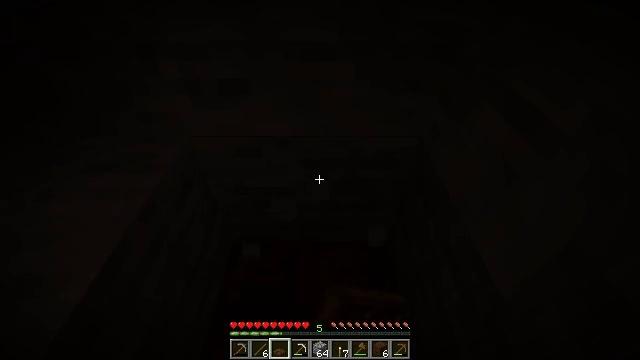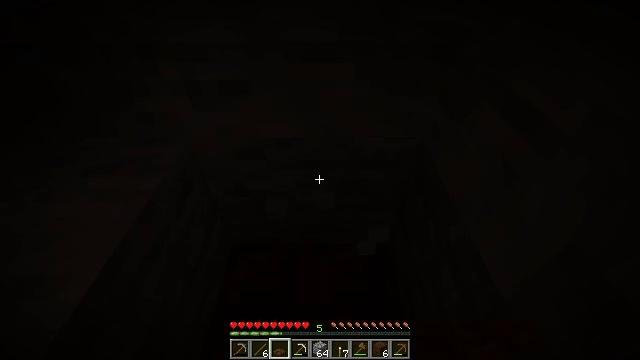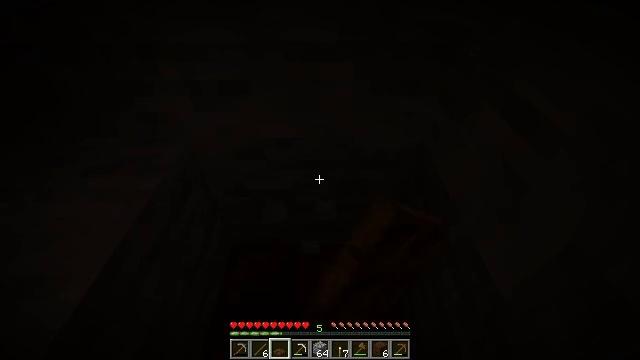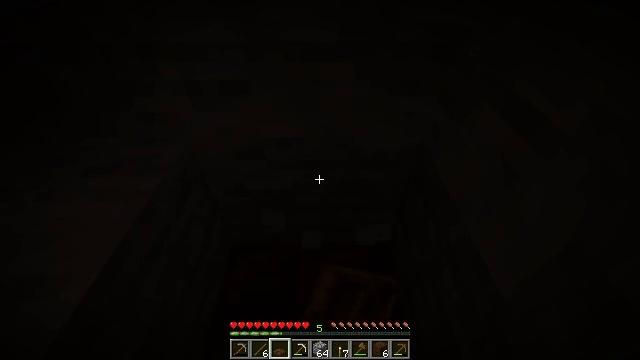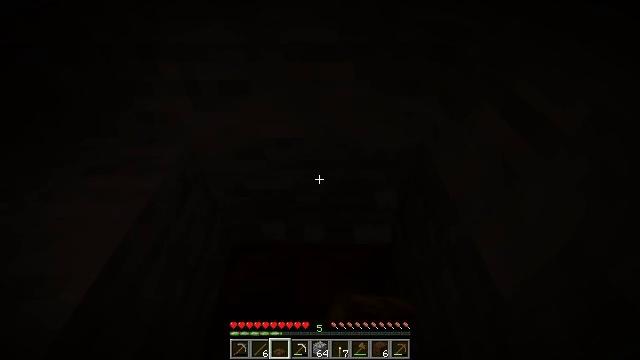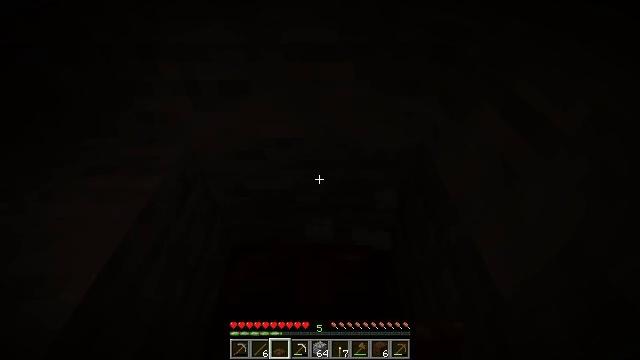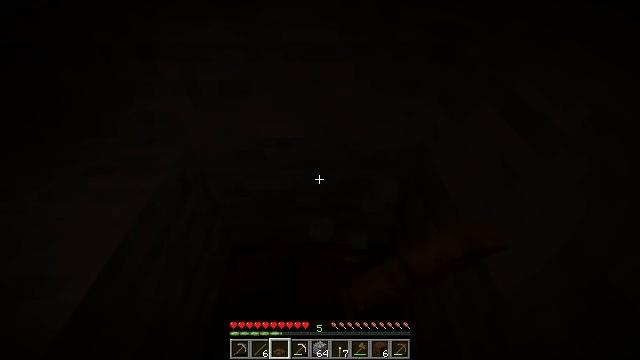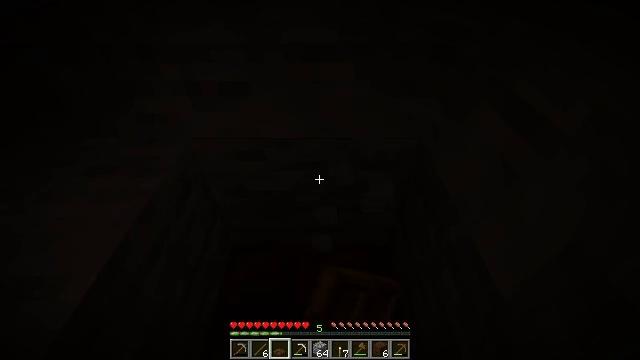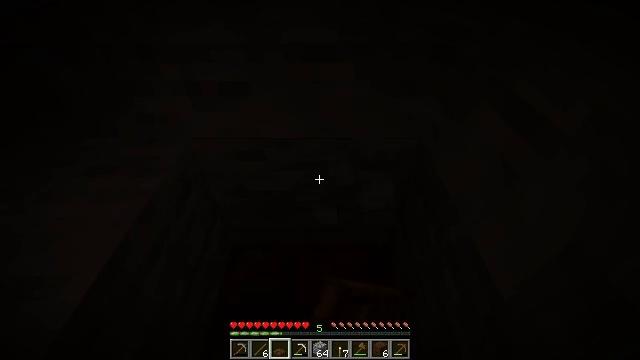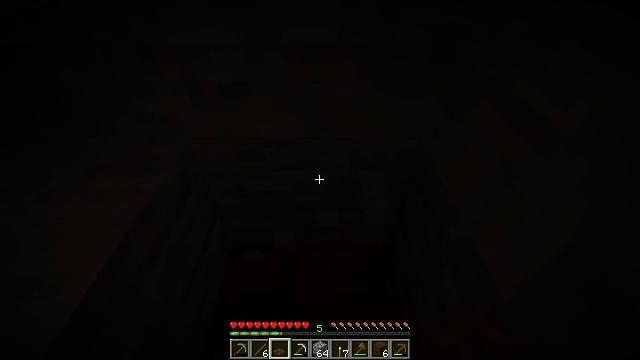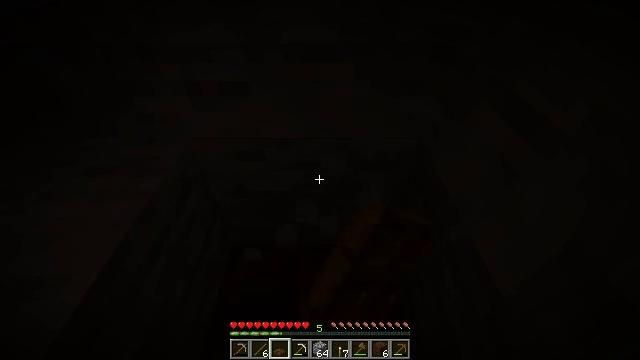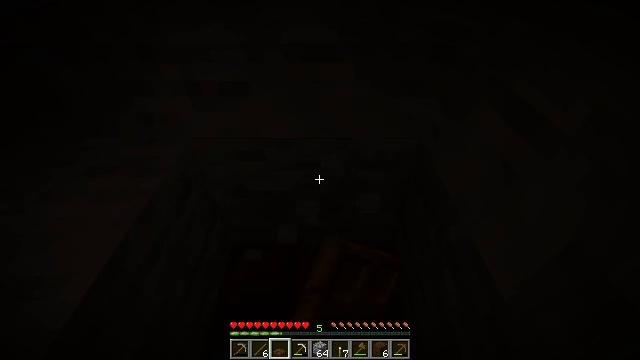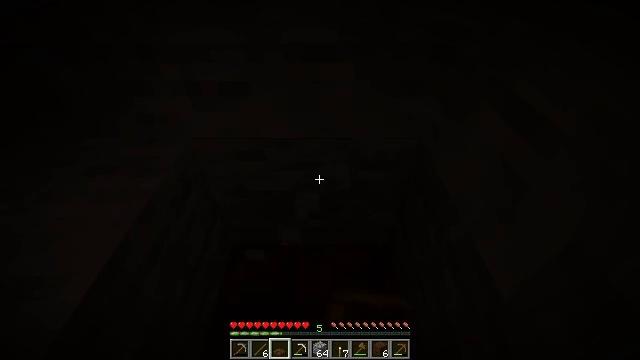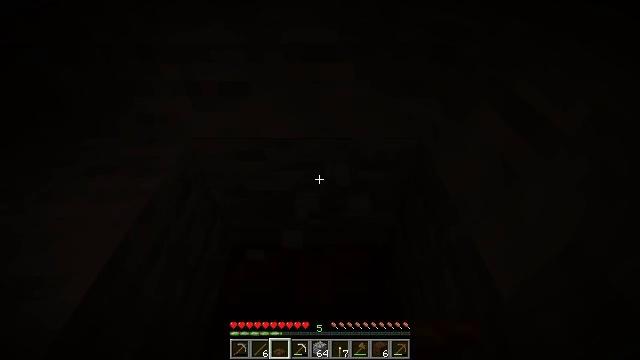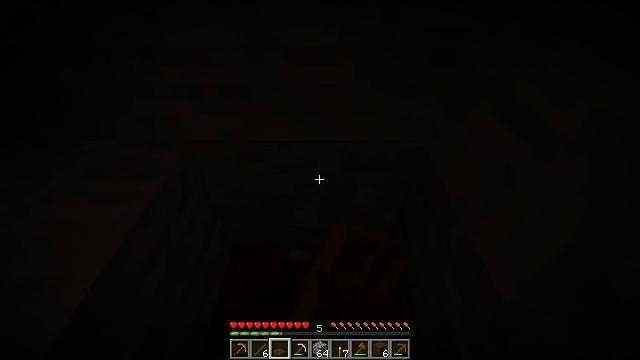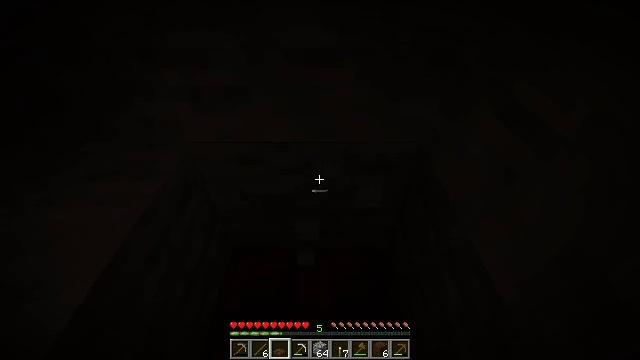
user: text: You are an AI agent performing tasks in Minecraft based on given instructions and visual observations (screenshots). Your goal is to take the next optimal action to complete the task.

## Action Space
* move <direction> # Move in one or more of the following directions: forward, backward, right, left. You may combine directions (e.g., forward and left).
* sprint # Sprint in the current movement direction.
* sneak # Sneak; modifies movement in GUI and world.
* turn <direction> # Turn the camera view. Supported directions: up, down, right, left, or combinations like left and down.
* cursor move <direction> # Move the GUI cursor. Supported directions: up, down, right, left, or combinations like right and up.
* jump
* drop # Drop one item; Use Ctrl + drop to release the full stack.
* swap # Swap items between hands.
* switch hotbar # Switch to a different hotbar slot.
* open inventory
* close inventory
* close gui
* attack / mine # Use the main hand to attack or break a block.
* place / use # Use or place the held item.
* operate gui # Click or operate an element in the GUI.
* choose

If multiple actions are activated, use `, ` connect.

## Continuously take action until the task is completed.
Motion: motion action
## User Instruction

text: Retrieve the dark oak trapdoor into your inventory.
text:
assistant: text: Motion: attack / mine
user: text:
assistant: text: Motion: attack / mine
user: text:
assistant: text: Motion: attack / mine
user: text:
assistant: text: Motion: attack / mine
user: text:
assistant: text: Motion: attack / mine
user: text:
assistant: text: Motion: attack / mine
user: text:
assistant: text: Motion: attack / mine
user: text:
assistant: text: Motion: attack / mine
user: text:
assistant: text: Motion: attack / mine
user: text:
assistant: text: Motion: attack / mine
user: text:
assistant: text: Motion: attack / mine
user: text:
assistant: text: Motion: attack / mine
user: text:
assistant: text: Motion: attack / mine
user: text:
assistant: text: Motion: attack / mine
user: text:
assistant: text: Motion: no_op
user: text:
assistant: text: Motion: turn up
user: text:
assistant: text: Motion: no_op
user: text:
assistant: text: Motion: no_op
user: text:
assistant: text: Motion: no_op
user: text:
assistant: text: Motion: no_op
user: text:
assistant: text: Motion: no_op
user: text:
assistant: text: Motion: turn up
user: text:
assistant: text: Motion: no_op
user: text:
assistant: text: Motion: no_op
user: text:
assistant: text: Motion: no_op
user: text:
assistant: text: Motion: no_op
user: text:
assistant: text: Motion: no_op
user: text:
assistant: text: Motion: no_op
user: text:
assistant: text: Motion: no_op
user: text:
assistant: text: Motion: no_op